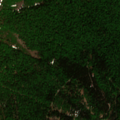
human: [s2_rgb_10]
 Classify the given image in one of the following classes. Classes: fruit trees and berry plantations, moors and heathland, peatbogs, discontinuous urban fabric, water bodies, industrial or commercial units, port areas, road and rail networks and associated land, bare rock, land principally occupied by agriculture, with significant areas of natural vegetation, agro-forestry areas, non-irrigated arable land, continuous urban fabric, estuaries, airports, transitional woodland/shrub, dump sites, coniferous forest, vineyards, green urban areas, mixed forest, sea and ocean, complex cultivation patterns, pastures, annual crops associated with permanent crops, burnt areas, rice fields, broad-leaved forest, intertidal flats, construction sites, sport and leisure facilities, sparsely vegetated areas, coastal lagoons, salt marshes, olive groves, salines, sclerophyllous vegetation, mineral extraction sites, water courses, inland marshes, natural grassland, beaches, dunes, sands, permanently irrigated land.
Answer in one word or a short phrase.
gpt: broad-leaved forest, coniferous forest, mixed forest, sparsely vegetated areas